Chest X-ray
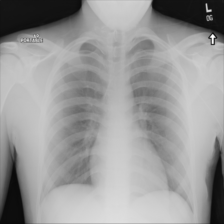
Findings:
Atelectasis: negative
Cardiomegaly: negative
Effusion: negative
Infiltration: negative
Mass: negative
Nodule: negative
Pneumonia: negative
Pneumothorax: negative
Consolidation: negative
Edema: negative
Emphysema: negative
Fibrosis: negative
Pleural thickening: negative
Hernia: negative